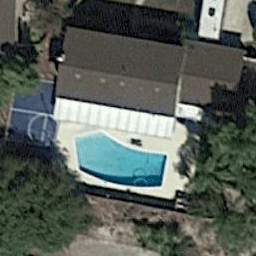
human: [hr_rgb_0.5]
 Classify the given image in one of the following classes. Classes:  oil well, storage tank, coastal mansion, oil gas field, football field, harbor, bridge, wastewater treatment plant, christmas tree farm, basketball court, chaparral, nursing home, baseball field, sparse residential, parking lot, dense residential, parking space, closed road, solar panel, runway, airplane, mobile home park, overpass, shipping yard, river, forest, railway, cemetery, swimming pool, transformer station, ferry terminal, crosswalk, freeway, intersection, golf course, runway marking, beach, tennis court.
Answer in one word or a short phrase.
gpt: swimming pool